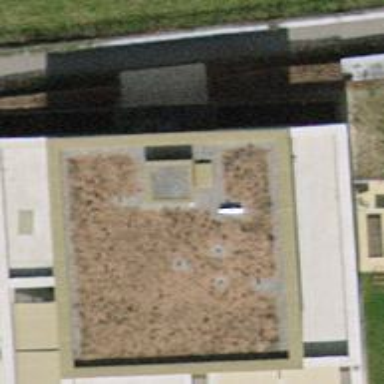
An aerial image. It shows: Burlywood-colored apartment building with flat roof.